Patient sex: F
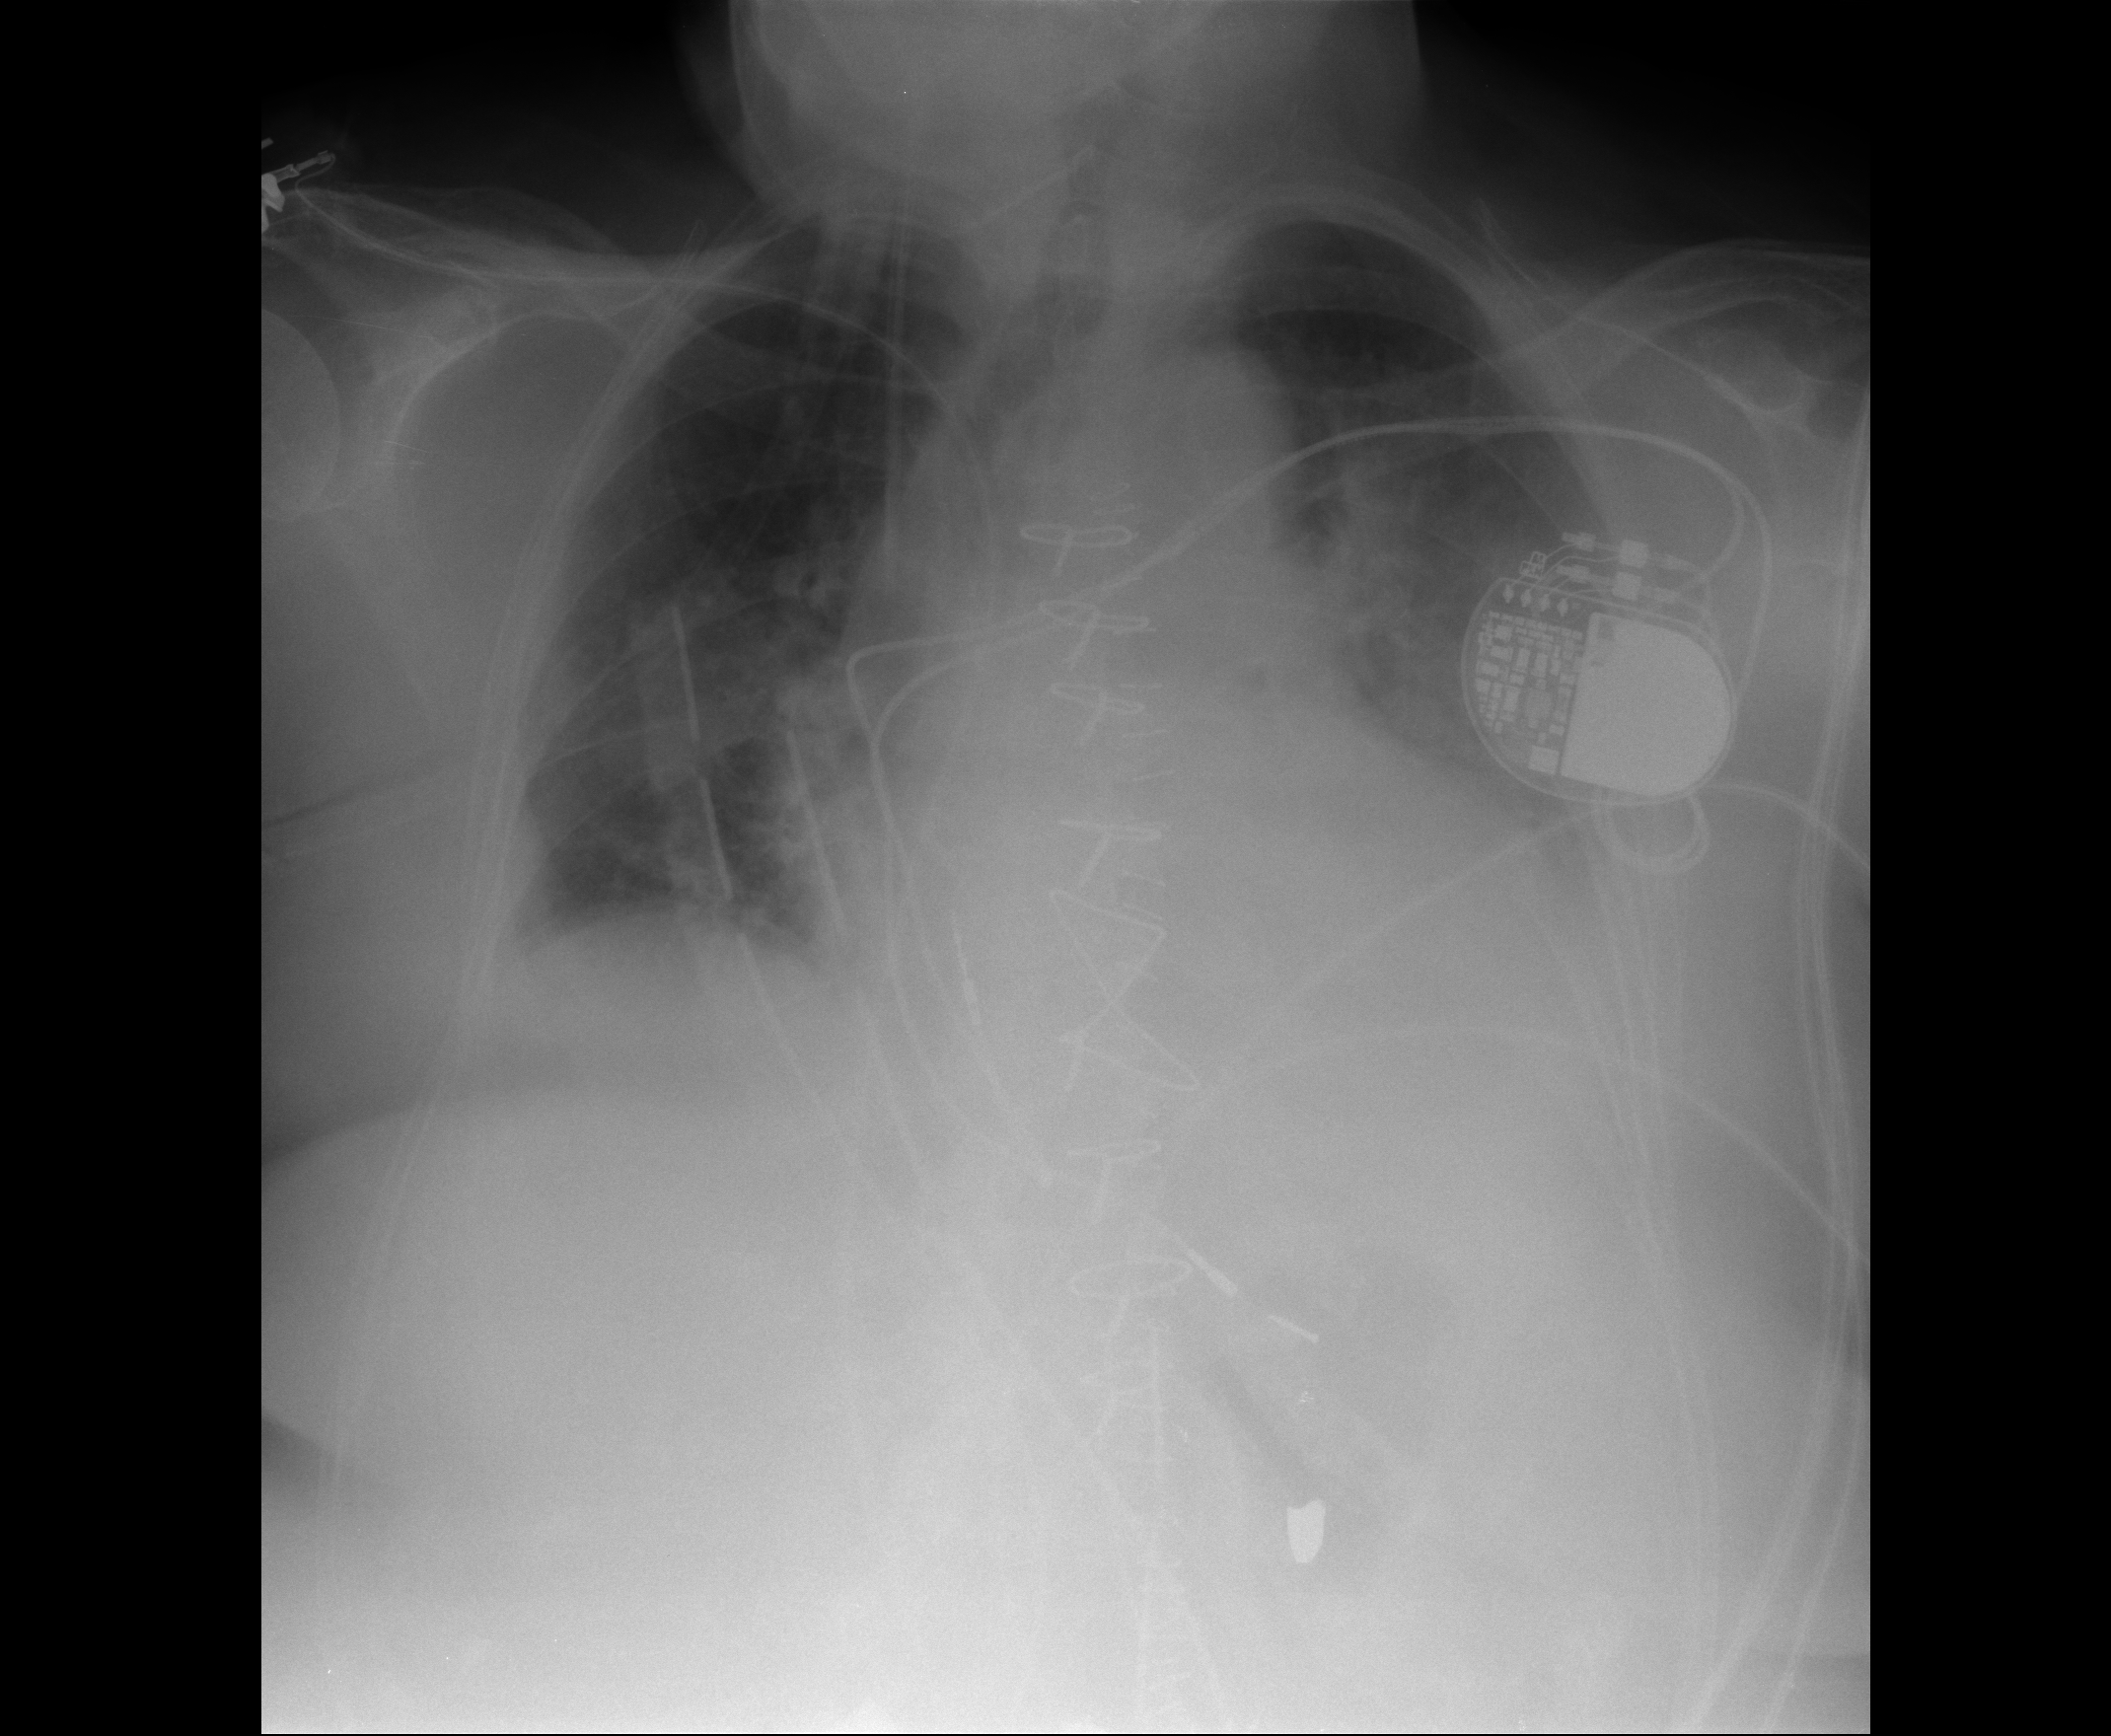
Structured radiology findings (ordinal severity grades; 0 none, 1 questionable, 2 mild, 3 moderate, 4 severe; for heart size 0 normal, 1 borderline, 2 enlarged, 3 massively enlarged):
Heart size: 1
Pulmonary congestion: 2
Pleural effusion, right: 2
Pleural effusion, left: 2
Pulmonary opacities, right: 0
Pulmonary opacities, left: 2
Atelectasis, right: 2
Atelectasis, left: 2